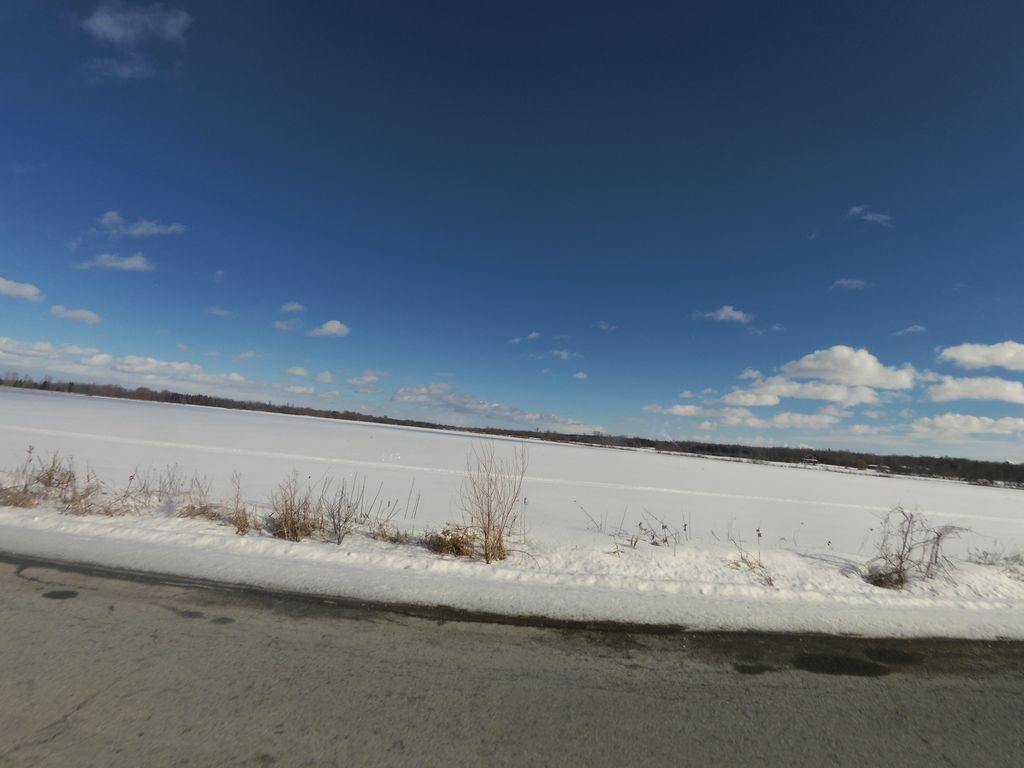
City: ottawa-gatineau